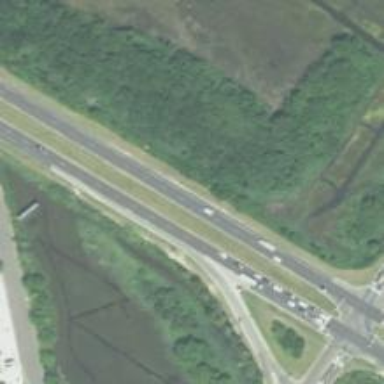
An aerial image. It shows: Trunk highway.